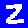
Digit: 2